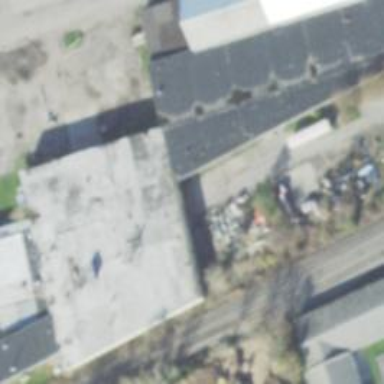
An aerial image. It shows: Warehouse building.